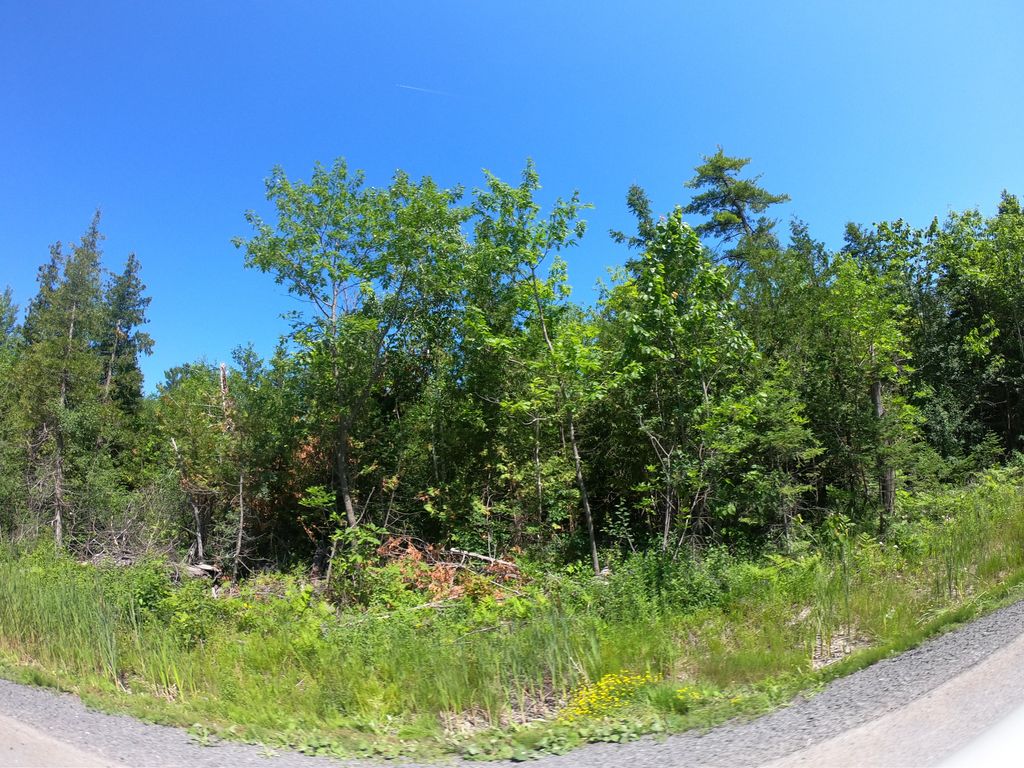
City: ottawa-gatineau